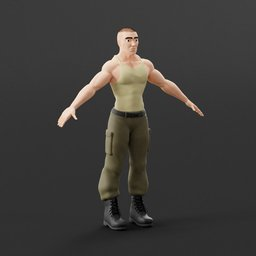
Label: people